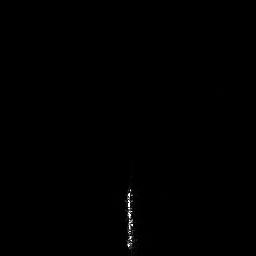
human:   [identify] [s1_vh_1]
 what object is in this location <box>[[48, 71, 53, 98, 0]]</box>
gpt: <ref>1 medium ship at the bottom</ref>